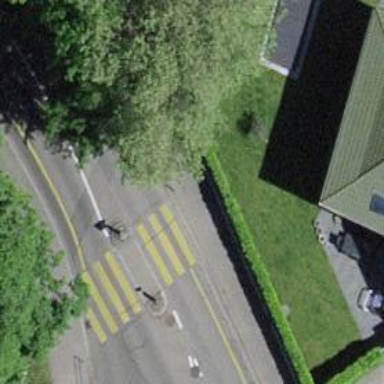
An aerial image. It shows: Uncontrolled zebra crossing with pedestrian island.